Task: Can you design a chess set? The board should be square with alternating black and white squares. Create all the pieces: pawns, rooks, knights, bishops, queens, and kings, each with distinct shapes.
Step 4916:
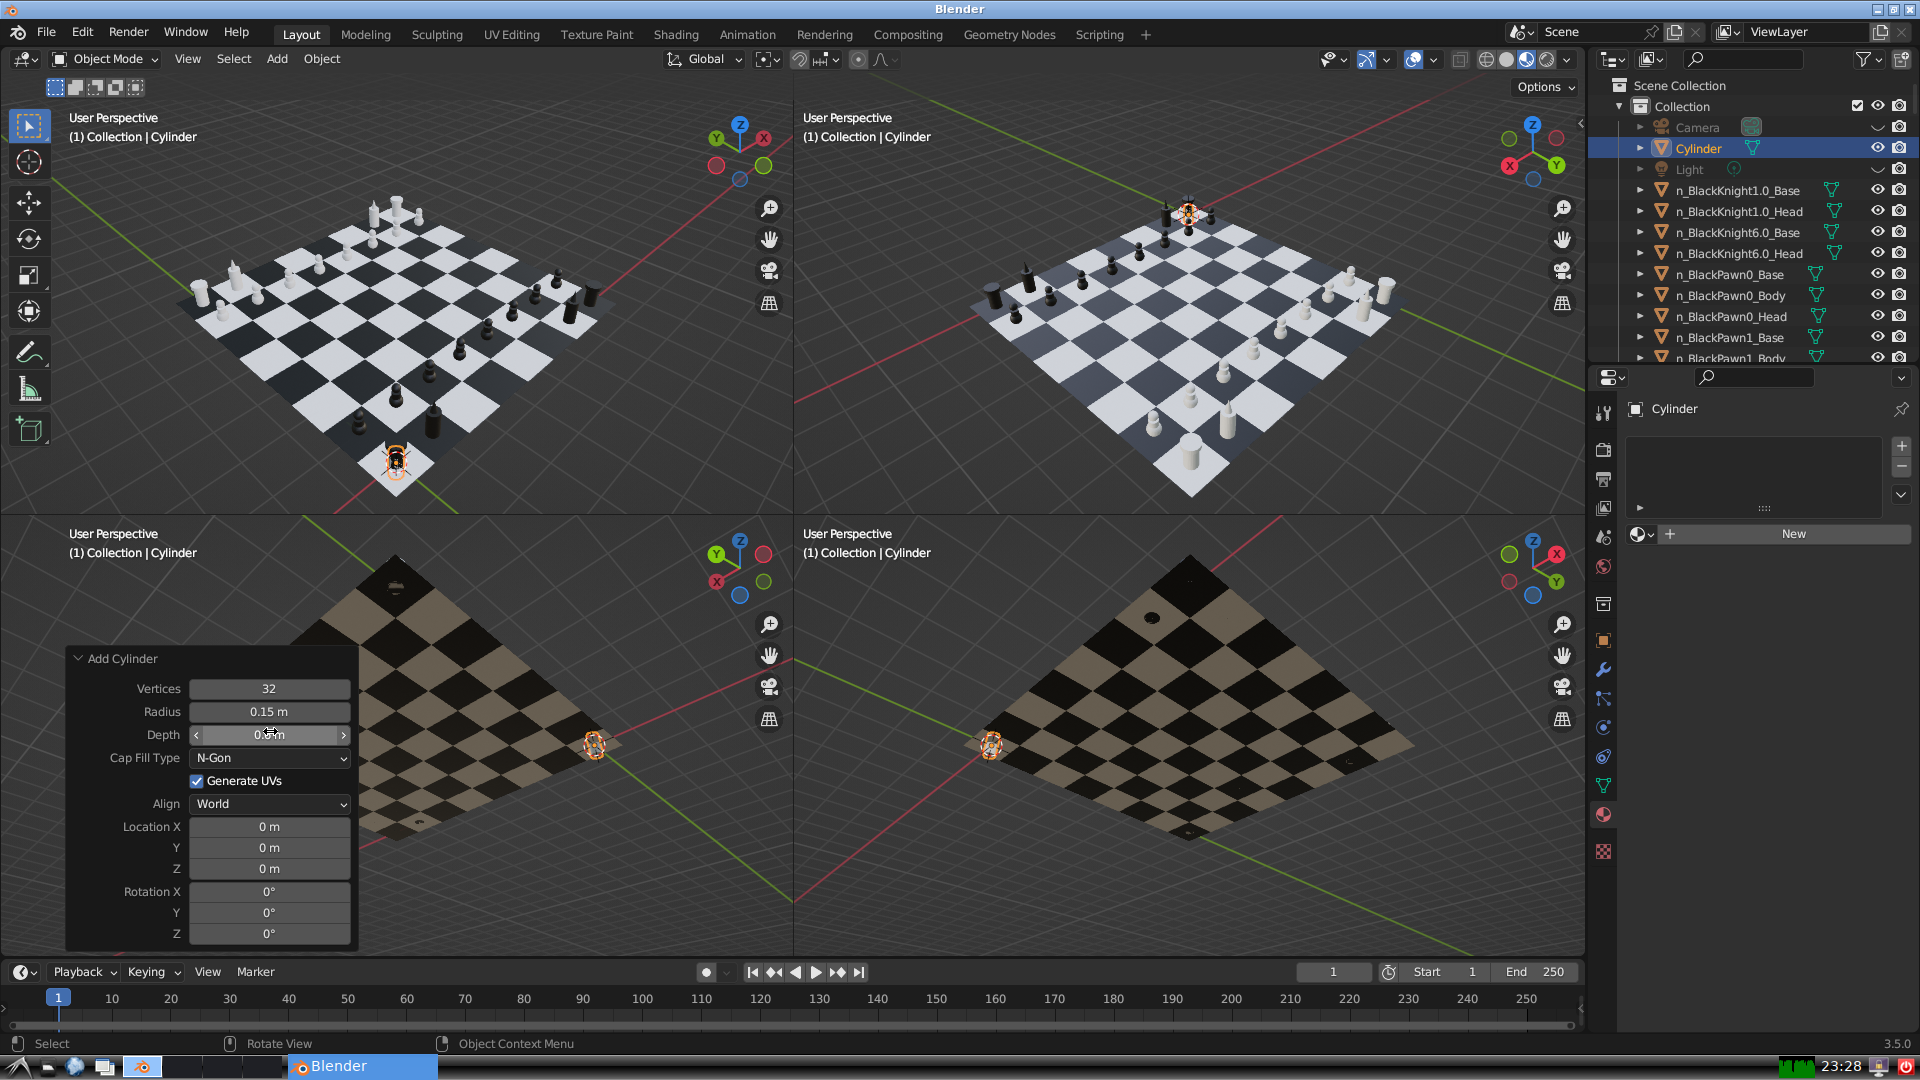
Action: {"mouse_move": [270, 824]}